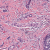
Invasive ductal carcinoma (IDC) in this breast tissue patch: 1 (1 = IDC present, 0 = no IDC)